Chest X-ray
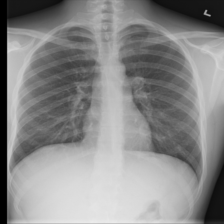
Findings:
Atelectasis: negative
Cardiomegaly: negative
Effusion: negative
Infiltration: negative
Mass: negative
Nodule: negative
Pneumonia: negative
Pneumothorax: negative
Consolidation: negative
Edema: negative
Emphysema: negative
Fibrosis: negative
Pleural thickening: negative
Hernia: negative